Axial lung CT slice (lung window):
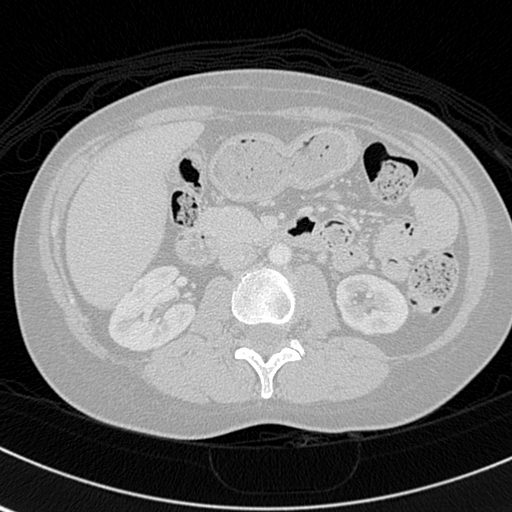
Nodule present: no